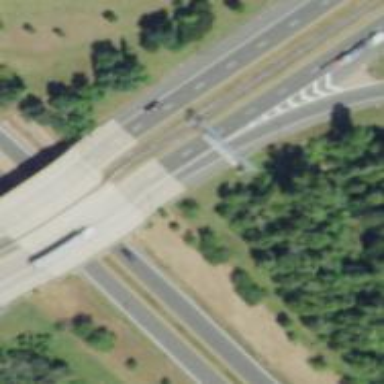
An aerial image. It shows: Bridge on urban freeway/expressway motorway.